Question: I have the following bootstrap dropdown menu:
<URL>

How can I add an icon to the selected drop-down menu option and set its class as 'selected'? When clicking a new option that option will be selected.
The icon is this font-awesome one: '<i class="fa fa-check"></i>'
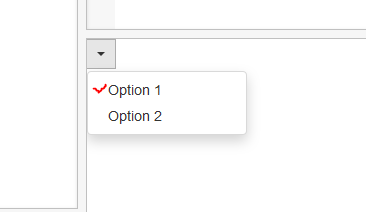
Answer: Like <URL>
JS:
'''
$('#myDropdown > li > a').click(function(e){
$('#myDropdown > li > a').removeClass('selected');
$(this).addClass('selected');
});
'''
CSS (to hide the check unless it is within a 'selected' element):
'''
#myDropdown > li > a > .fa{
visibility:hidden;
}
#myDropdown > li > a.selected > .fa{
visibility:visible;
}
'''
HTML:
'''
<div class="input-group-btn">
<button type="button" class="btn btn-sm btn-default dropdown-toggle" data-toggle="dropdown" aria-expanded="false"> <span class="caret"></span>
<span class="sr-only">Toggle Dropdown</span>
</button>
<!-- added an ID for the javascript -->
<ul id="myDropdown" class="dropdown-menu" role="menu">
<li>
<a href="#">
<i class="fa fa-check"></i>
<span class="search-option">Option 1</span>
</a>
</li>
<li>
<a href="#">
<i class="fa fa-check "></i>
<span class="search-option">Option 2</span>
</a>
</li>
</ul>
</div>
'''